Field crop: maize
Growth stage: 2
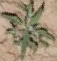
Species: atriplex